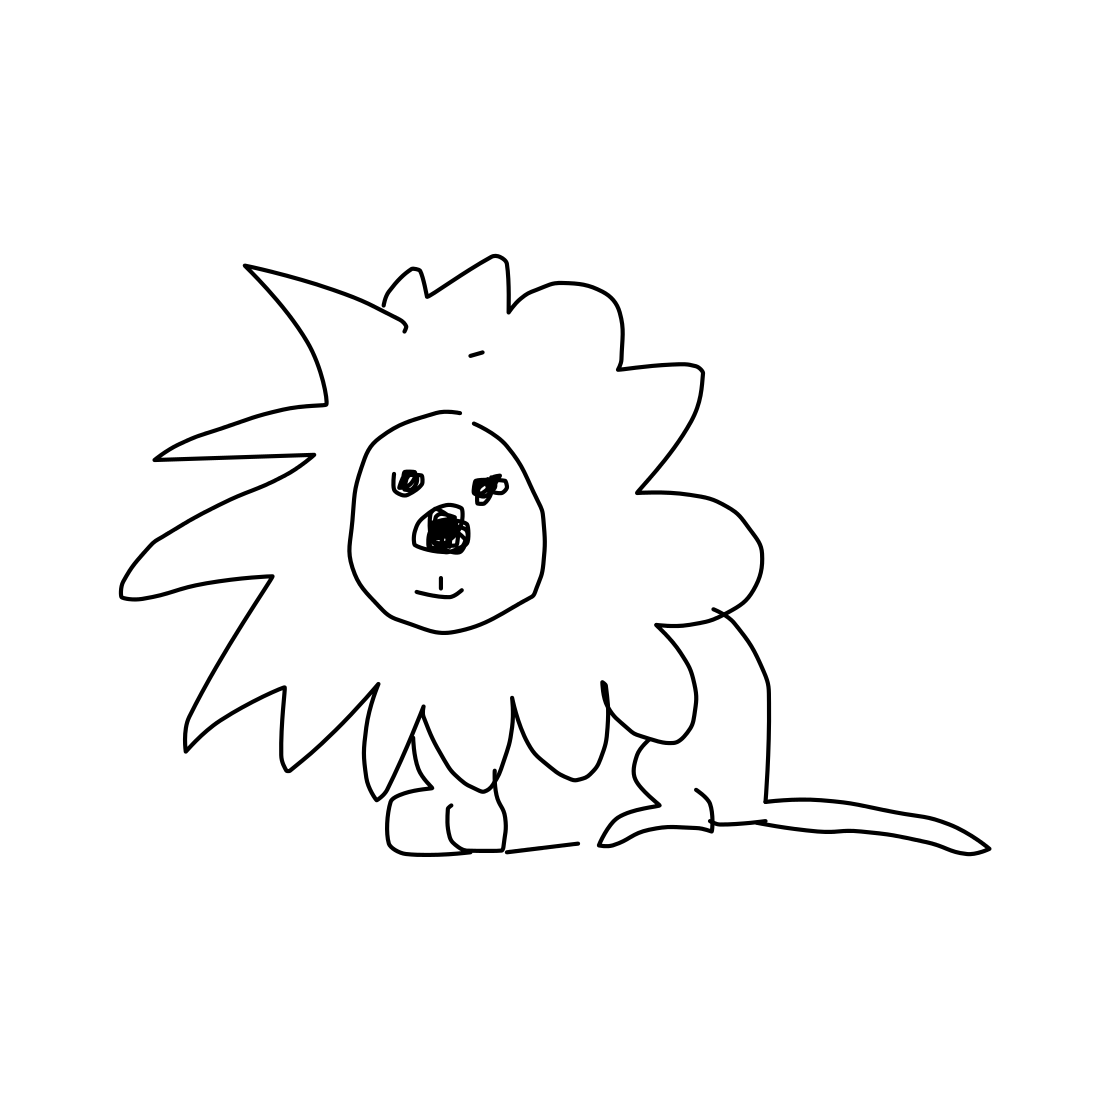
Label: lion